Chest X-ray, PA view. Patient: 60 years old, sex M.
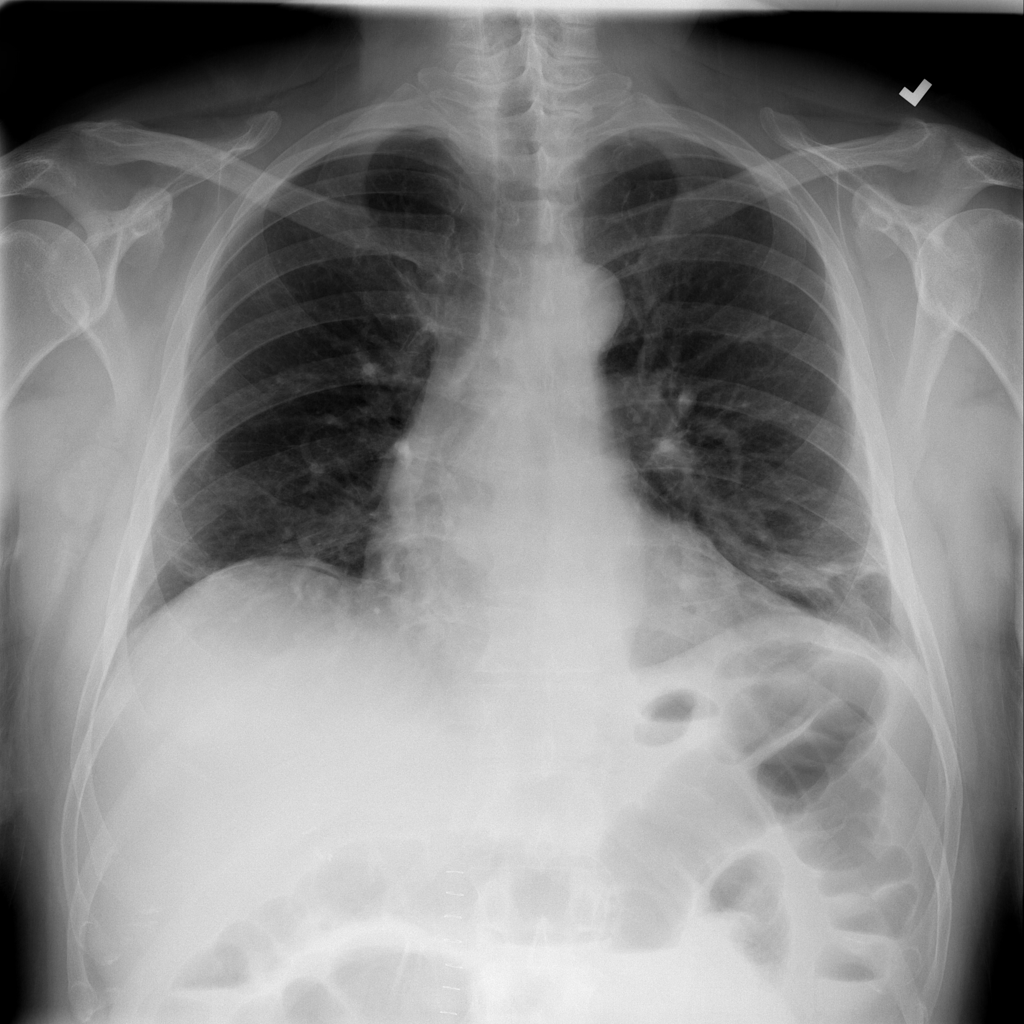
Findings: Infiltration, Pneumonia